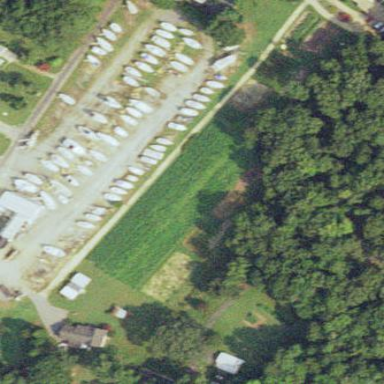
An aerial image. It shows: Boatyard located near waterway.